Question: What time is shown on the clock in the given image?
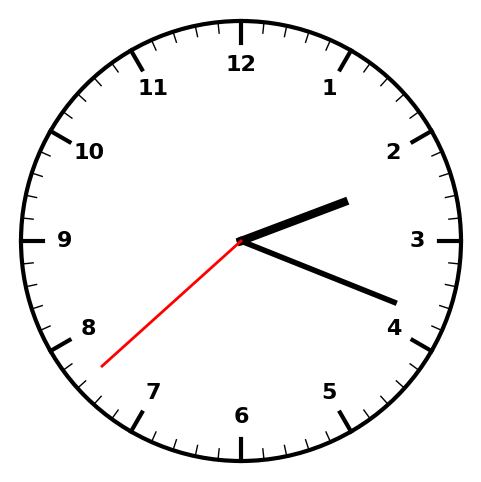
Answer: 02:18:38